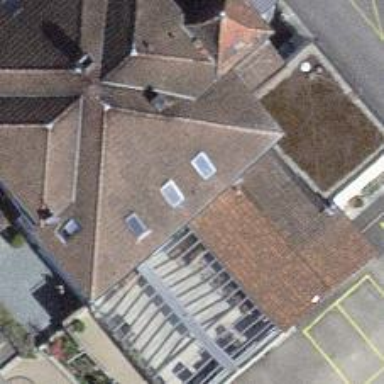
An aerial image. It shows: Restaurant.